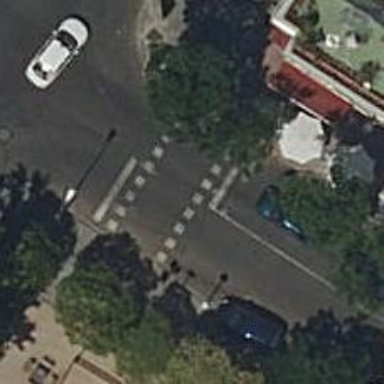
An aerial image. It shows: Crossing with traffic signals.